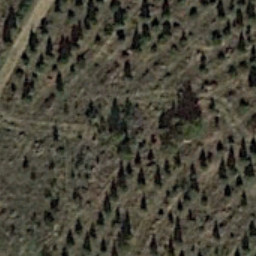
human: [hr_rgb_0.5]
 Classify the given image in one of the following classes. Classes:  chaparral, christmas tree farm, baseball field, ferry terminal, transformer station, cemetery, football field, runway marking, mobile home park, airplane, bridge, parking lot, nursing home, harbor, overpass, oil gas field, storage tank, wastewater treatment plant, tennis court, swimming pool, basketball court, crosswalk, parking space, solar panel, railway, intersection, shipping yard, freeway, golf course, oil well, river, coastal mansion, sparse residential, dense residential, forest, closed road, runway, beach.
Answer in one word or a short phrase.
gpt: christmas tree farm